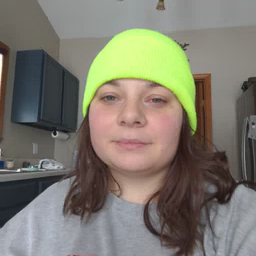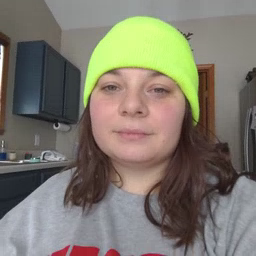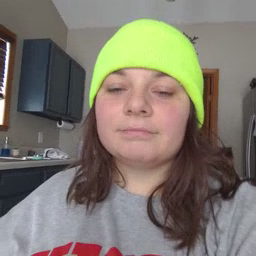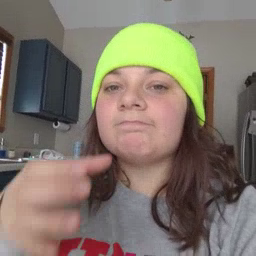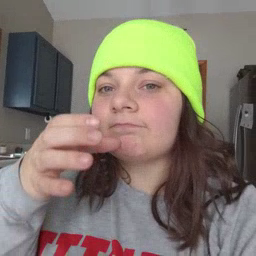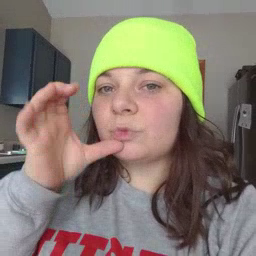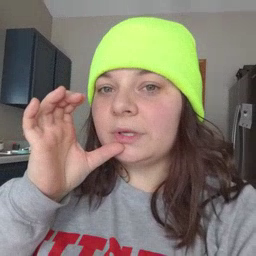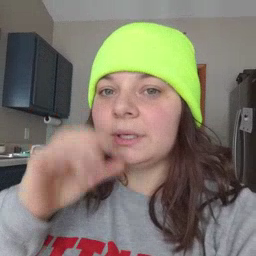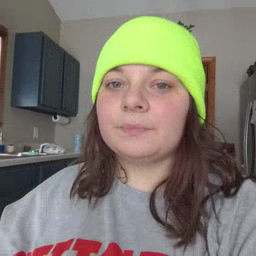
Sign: drink